Field crop: maize
Growth stage: 1
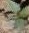
Species: datura